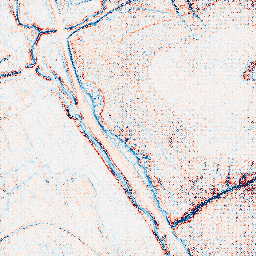
Category: edge_preserving
Decomposition family: anisotropic_diffusion
Decomposition parameters: iterations: 20
kappa: 10
gamma: 0.05
Upsampling method: regularized
Upsampling parameters: scale: 4
lambda_reg: 0.1
Upsampling scale: 4